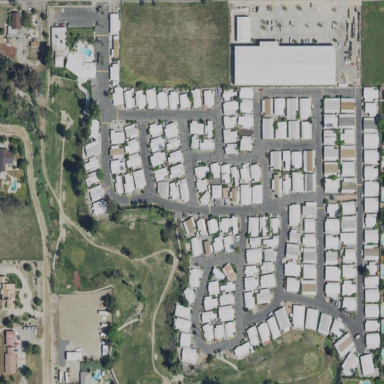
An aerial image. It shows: Residential area designated as trailer park.